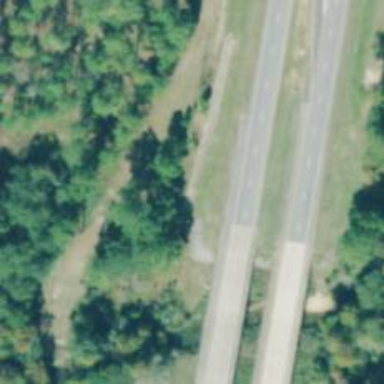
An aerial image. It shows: Expressway with asphalt surface classified as trunk highway.